Aerial crown-view tile of a tropical tree (Barro Colorado Island, Panama), acquired 20241216:
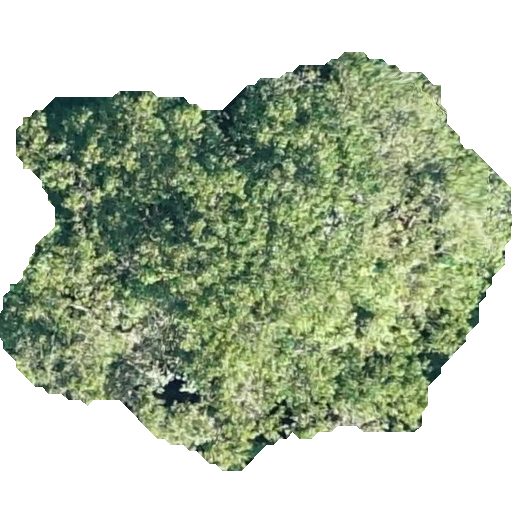
Species: Hura crepitans
GBIF accepted scientific name: Hura crepitans
Crown area: 220.013 m²